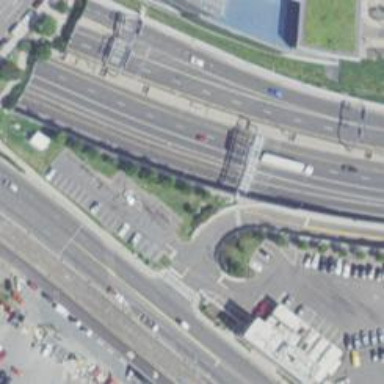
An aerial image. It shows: Toll gantry on the road.